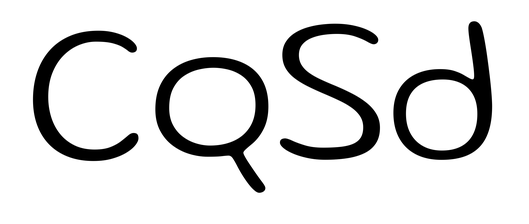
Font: Gluten_ExtraLight